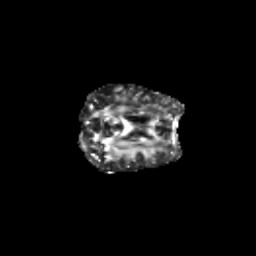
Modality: FA
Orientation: axial
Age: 43
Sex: male
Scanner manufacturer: siemens
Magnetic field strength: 3 T
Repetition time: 8.9 s
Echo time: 0.088 s